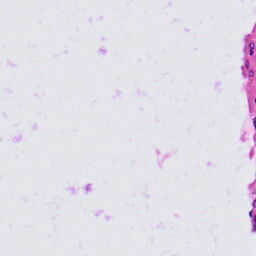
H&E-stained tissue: Prostate